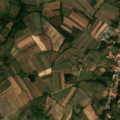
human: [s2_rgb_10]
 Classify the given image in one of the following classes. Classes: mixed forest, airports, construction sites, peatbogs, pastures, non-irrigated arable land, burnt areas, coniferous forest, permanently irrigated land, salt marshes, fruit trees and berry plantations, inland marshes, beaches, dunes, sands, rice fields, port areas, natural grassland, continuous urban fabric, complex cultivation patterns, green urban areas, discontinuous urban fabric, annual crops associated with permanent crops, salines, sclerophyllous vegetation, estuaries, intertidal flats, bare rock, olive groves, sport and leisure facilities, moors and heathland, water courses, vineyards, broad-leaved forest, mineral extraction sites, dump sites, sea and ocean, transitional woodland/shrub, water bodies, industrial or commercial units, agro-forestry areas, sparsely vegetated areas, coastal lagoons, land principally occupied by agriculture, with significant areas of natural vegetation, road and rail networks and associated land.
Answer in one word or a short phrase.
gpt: discontinuous urban fabric, complex cultivation patterns, land principally occupied by agriculture, with significant areas of natural vegetation